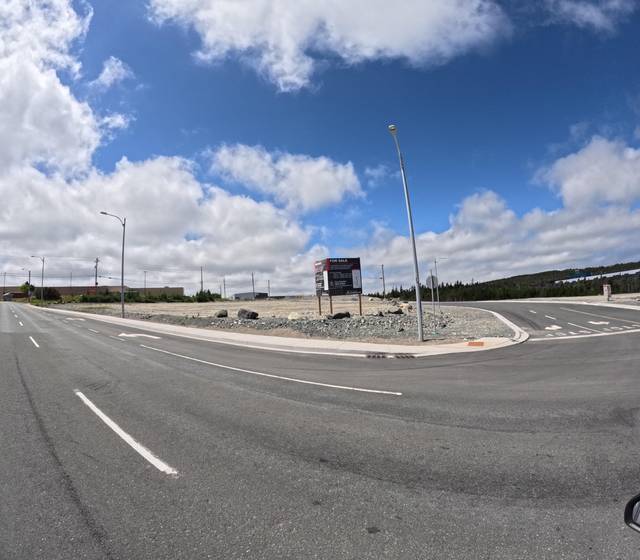
Region: Canada
Coordinates: 47.556, -52.782